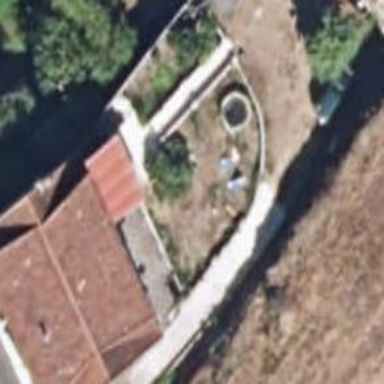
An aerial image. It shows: Simple house.